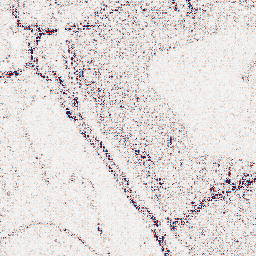
Category: wavelet
Decomposition family: wavelet_biorthogonal
Decomposition parameters: wavelet: bior3.5
level: 1
Upsampling method: cubic_catmull_rom
Upsampling parameters: scale: 4
Upsampling scale: 4